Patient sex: F
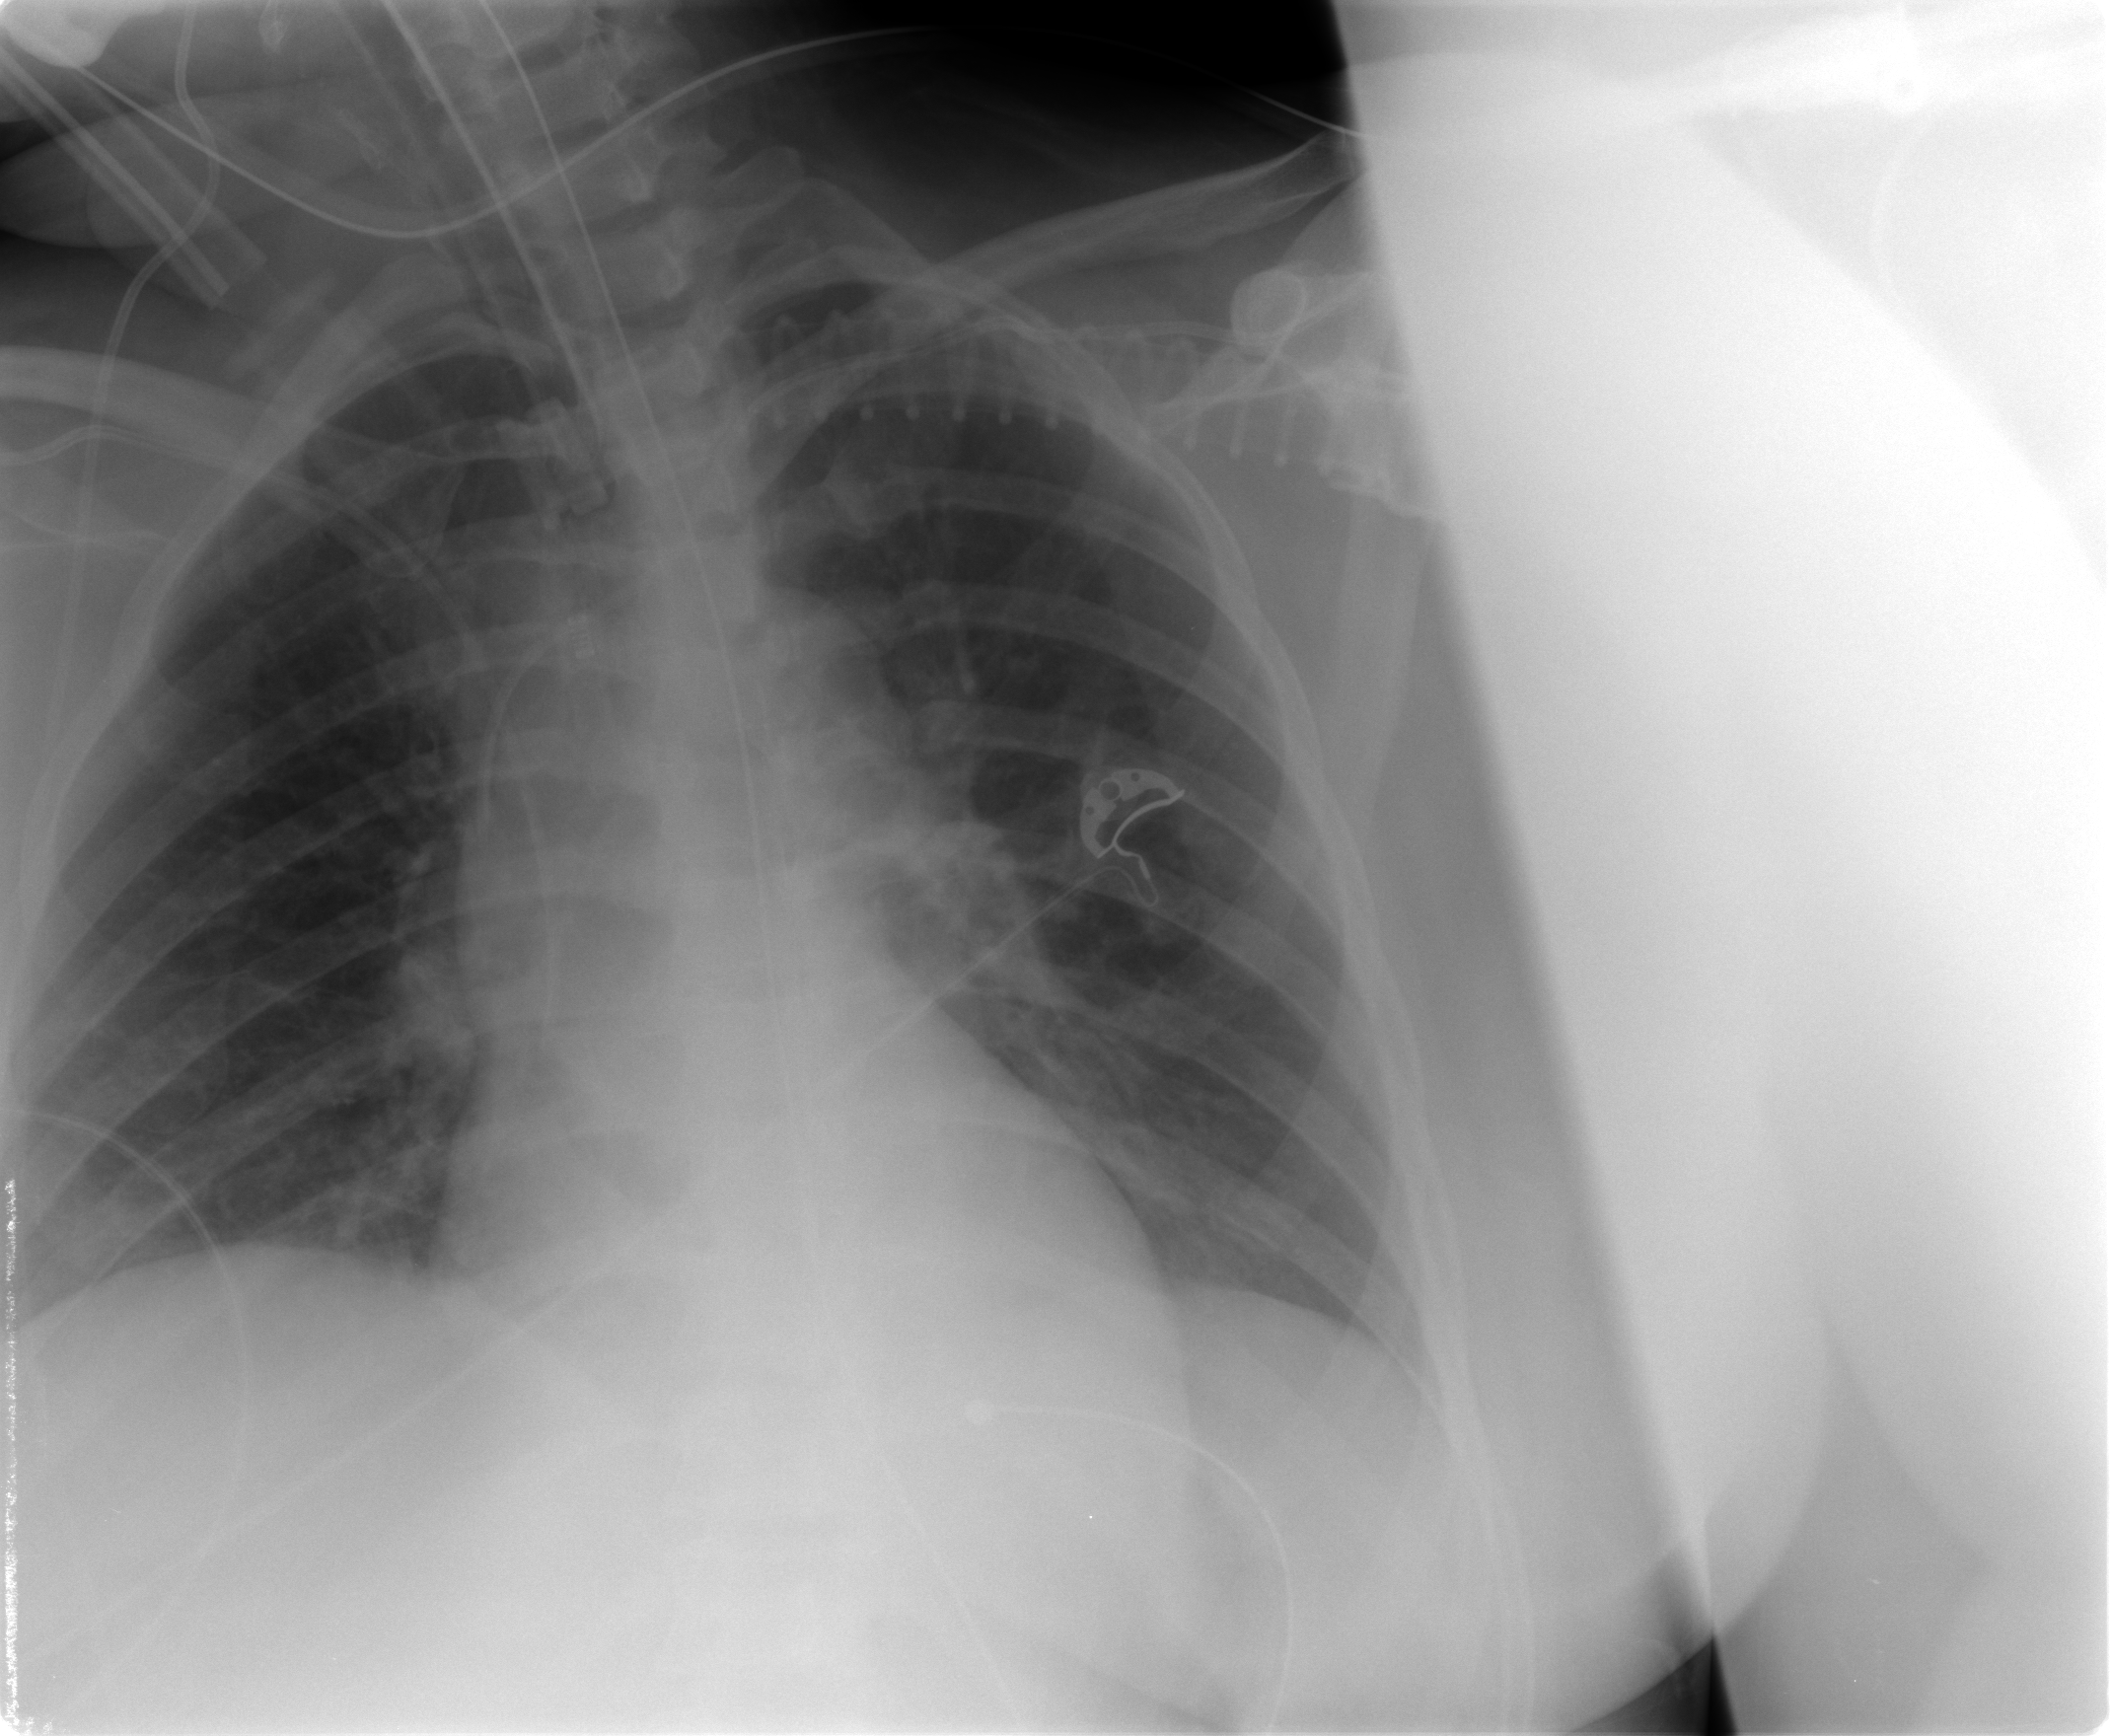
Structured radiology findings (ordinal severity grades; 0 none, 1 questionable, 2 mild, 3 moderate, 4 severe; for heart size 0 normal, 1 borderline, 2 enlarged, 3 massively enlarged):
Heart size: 0
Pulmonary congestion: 0
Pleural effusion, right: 0
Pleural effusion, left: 0
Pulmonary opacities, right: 0
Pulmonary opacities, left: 0
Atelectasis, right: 2
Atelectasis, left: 2